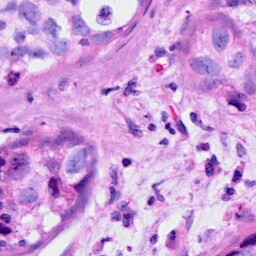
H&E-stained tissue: Breast